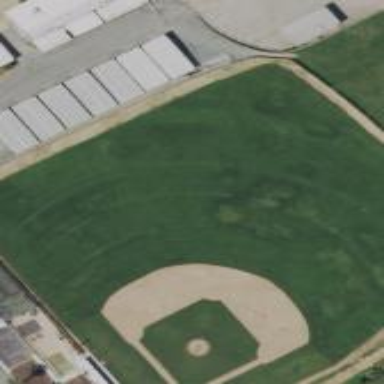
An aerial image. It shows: Grassy baseball pitch for leisure sports.